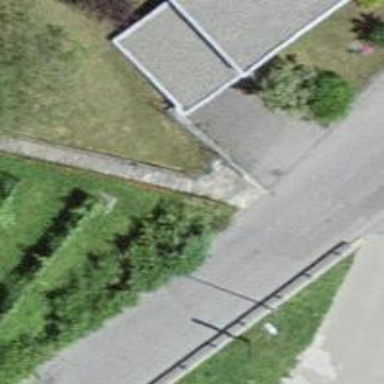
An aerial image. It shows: Bus stop with platform for public transport.